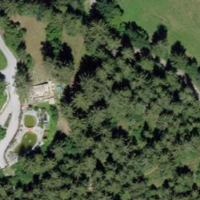
EUNIS habitat code: 44
Species observed at this site:
Astrantia major
Sorbus aucuparia